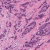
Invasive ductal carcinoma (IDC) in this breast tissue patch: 1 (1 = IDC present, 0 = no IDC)